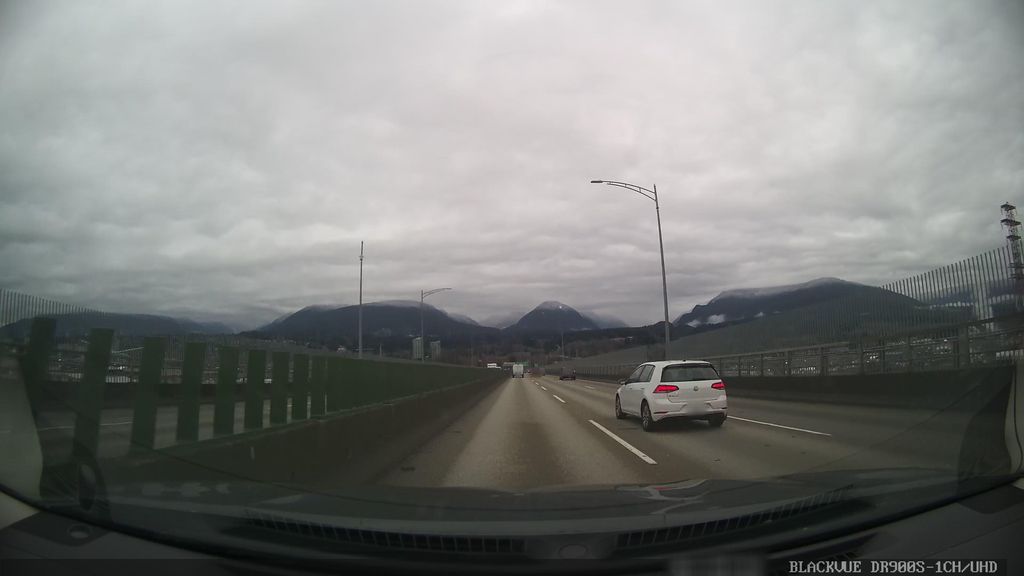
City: vancouver